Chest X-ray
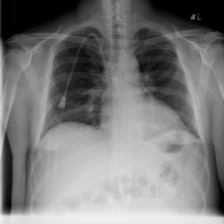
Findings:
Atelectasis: negative
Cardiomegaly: negative
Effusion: negative
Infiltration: negative
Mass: negative
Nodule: negative
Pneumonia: negative
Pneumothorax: negative
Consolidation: negative
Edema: negative
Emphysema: negative
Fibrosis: negative
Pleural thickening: negative
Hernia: negative